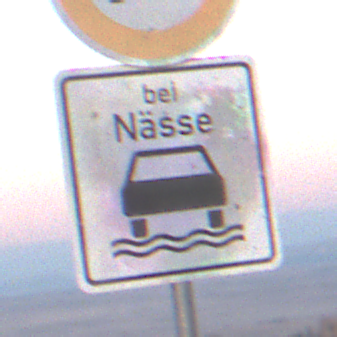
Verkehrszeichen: BeiNaesse
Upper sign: Geschwindigkeit90
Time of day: SunriseSunset
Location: Outdoor (Nature)
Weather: Clear
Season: NotSpecified
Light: Natural